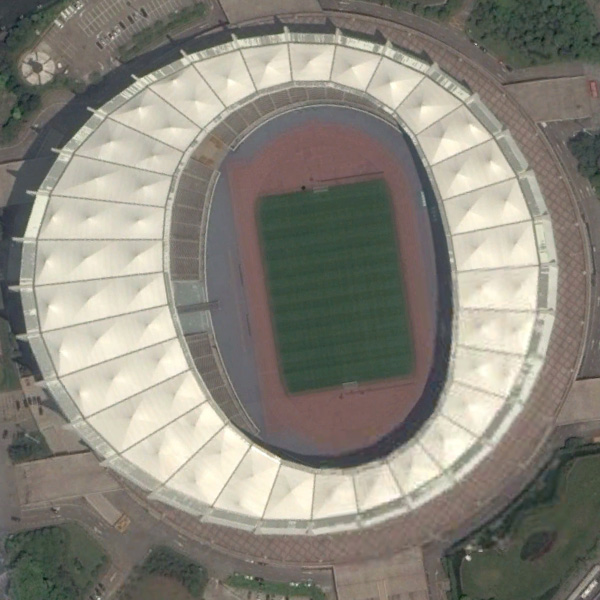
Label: Stadium